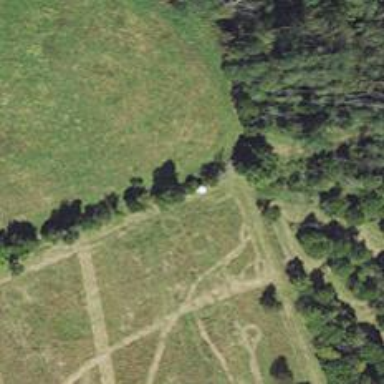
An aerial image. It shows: Hunting stand.